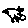
Label: bird